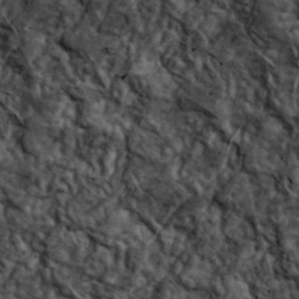
Label: non_frost